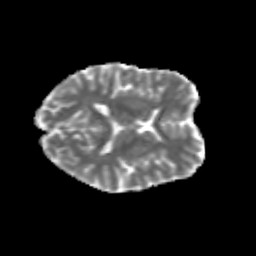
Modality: MD
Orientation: axial
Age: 19
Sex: female
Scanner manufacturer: siemens
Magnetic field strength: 3 T
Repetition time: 3.5 s
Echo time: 0.125 s